Question: I'm making a dynamically generated graph of my lab experiments. This is what it looks like now:

Ideally I'd like the blue nodes to be in a line across the top, so that current experiments are visible no matter how big the history leading up to them gets. Is there a way to do that in GraphViz? I'm using PyDot, but also open to manually editing the Dot graph.
I found a possibly related question <URL>, would putting them in a subgraph help?
EDIT: Here's the current dot code.
'''
digraph depgraph {
rankdir=BT;
dpi=400;
"/experiments/2013-12-19_planmacro" [shape=rectangle, href="/experiments/2013-12-19_planmacro", fontsize=11, color="#61BD4D", label="Plan 96-well plate montage macro", penwidth=2];
"/experiments/2013-07-01_fluoromax" [shape=rectangle, href="/experiments/2013-07-01_fluoromax", fontsize=11, color="#cccccc", label="Testing OD730", penwidth=2];
"/experiments/2013-06-12_cloning" [shape=rectangle, href="/experiments/2013-06-12_cloning", fontsize=11, color="#cccccc", label="Re-cloning TFs", penwidth=2];
"/experiments/2014-01-02_startwt" [shape=rectangle, href="/experiments/2014-01-02_startwt", fontsize=11, color="#61BD4D", label="Start WT Cultures", penwidth=2];
"/experiments/2013-06-04_learning" [shape=rectangle, href="/experiments/2013-06-04_learning", fontsize=11, color="#cccccc", label="Learning R + Bioconductor", penwidth=2];
"/experiments/2013-07-xx_induction" [shape=rectangle, href="/experiments/2013-07-xx_induction", fontsize=11, color="#61BD4D", label="induction again", penwidth=2];
"/experiments/2013-06-04_bg11" [shape=rectangle, href="/experiments/2013-06-04_bg11", fontsize=11, color="#cccccc", label="BG11 Media + Plates", penwidth=2];
"/experiments/2013-06-13_chipseq" [shape=rectangle, href="/experiments/2013-06-13_chipseq", fontsize=11, color="#61BD4D", label="ChIP-Seq Mini-Preps", penwidth=2];
"/experiments/2013-06-06_cloning" [shape=rectangle, href="/experiments/2013-06-06_cloning", fontsize=11, color="#cccccc", label="Re-Cloning TFs", penwidth=2];
"/experiments/2013-06-21_cleaning" [shape=rectangle, href="/experiments/2013-06-21_cleaning", fontsize=11, color="#cccccc", label="cleaning day", penwidth=2];
"/experiments/2013-12-15_rnaextraction" [shape=rectangle, href="/experiments/2013-12-15_rnaextraction", fontsize=11, color="#cccccc", label="Another RNA extraction to test TRI:pellet ratios", penwidth=2];
"/experiments/2013-09-27_iptgplates" [shape=rectangle, href="/experiments/2013-09-27_iptgplates", fontsize=11, color="#61BD4D", label="IPTG Plates", penwidth=2];
"/experiments/2013-06-03_growgfp" [shape=rectangle, href="/experiments/2013-06-03_growgfp", fontsize=11, color="#cccccc", label="Grow sfGFP E. Coli", penwidth=2];
"/experiments/2014-01-02_restreak" [shape=rectangle, href="/experiments/2014-01-02_restreak", fontsize=11, color="#61BD4D", label="Restreak Plates", penwidth=2];
"/experiments/2013-06-25_induction4" [shape=rectangle, href="/experiments/2013-06-25_induction4", fontsize=11, color="#cccccc", label="more careful induction", penwidth=2];
"/experiments/2013-10-05_rnaextraction" [shape=rectangle, href="/experiments/2013-10-05_rnaextraction", fontsize=11, color="#cccccc", label="RNA extraction", penwidth=2];
"/experiments/2013-06-25_induction1" [shape=rectangle, href="/experiments/2013-06-25_induction1", fontsize=11, color="#cccccc", label="GFP induction timepoints", penwidth=2];
"/experiments/2013-06-25_induction3" [shape=rectangle, href="/experiments/2013-06-25_induction3", fontsize=11, color="#cccccc", label="GFP, YFP induction", penwidth=2];
"/experiments/2013-06-25_induction2" [shape=rectangle, href="/experiments/2013-06-25_induction2", fontsize=11, color="#cccccc", label="GFP, YFP Induction", penwidth=2];
"/experiments/2013-06-06_tophatcufflinks" [shape=rectangle, href="/experiments/2013-06-06_tophatcufflinks", fontsize=11, color="#61BD4D", label="Tophat + Cufflinks", penwidth=2];
"/experiments/2013-07-21_methods" [shape=rectangle, href="/experiments/2013-07-21_methods", fontsize=11, color="#cccccc", label="compare extraction methods", penwidth=2];
"/experiments/2013-07-xx_rnaprep" [shape=rectangle, href="/experiments/2013-07-xx_rnaprep", fontsize=11, color="#cccccc", label="RNA isolation prep", penwidth=2];
"/experiments/2013-12-29_depgraph" [shape=rectangle, href="/experiments/2013-12-29_depgraph", fontsize=11, color="#61BD4D", label="Organize metadata", penwidth=2];
"/experiments/2013-06-11_wt" [shape=rectangle, href="/experiments/2013-06-11_wt", fontsize=11, color="#cccccc", label="Grow induced WT", penwidth=2];
"/experiments/2013-08-06_directzol" [shape=rectangle, href="/experiments/2013-08-06_directzol", fontsize=11, color="#61BD4D", label="2nd try at DirectZol", penwidth=2];
"/experiments/2013-06-04_primers" [shape=rectangle, href="/experiments/2013-06-04_primers", fontsize=11, color="#cccccc", label="Check Primers", penwidth=2];
"/experiments/2013-06-04_break" [shape=rectangle, href="/experiments/2013-06-04_break", fontsize=11, color="#cccccc", label="Finals and "Break"", penwidth=2];
"/experiments/2013-06-04_overview" [shape=rectangle, href="/experiments/2013-06-04_overview", fontsize=11, color="#cccccc", label="CyanoTF Overview", penwidth=2];
"/experiments/2013-12-17_rnaextraction" [shape=rectangle, href="/experiments/2013-12-17_rnaextraction", fontsize=11, color="#cccccc", label="RNA extraction with varying amounts of TRI", penwidth=2];
"/experiments/2013-06-25_inductionprep" [shape=rectangle, href="/experiments/2013-06-25_inductionprep", fontsize=11, color="#cccccc", label="Induction Prep", penwidth=2];
"/experiments/2013-07-xx_pgtx" [shape=rectangle, href="/experiments/2013-07-xx_pgtx", fontsize=11, color="#cccccc", label="making PGTX", penwidth=2];
"/experiments/2013-06-13_cloning" [shape=rectangle, href="/experiments/2013-06-13_cloning", fontsize=11, color="#cccccc", label="Re-cloning TFs", penwidth=2];
"/experiments/2013-12-11_rnaextraction" [shape=rectangle, href="/experiments/2013-12-11_rnaextraction", fontsize=11, color="#cccccc", label="RNA extraction to test TRI:pellet ratios", penwidth=2];
"/experiments/2013-12-27_depgraph" [shape=rectangle, href="/experiments/2013-12-27_depgraph", fontsize=11, color="#cccccc", label="Working on the DepGraph plugin", penwidth=2];
"/experiments/2013-12-21_buildgitit" [shape=rectangle, href="/experiments/2013-12-21_buildgitit", fontsize=11, color="#cccccc", label="Building Gitit from Source", penwidth=2];
"/experiments/2013-06-11_stanley" [shape=rectangle, href="/experiments/2013-06-11_stanley", fontsize=11, color="#cccccc", label="Stanley Protocols", penwidth=2];
"/experiments/2013-06-24_bgfpc" [shape=rectangle, href="/experiments/2013-06-24_bgfpc", fontsize=11, color="#cccccc", label="100X BG-FPC Media", penwidth=2];
"/experiments/2013-07-10_losses" [shape=rectangle, href="/experiments/2013-07-10_losses", fontsize=11, color="#cccccc", label="taking stock of strains", penwidth=2];
"/experiments/2013-07-22_methods3" [shape=rectangle, href="/experiments/2013-07-22_methods3", fontsize=11, color="#cccccc", label="compare extraction quality", penwidth=2];
"/experiments/2013-06-04_bg11" -> "/experiments/2013-06-04_break" [color="#CCCCCC", fontsize=11, penwidth=2];
"/experiments/2013-06-04_overview" -> "/experiments/2013-12-19_planmacro" [color="#CCCCCC", fontsize=11, penwidth=2];
"/experiments/2013-07-xx_pgtx" -> "/experiments/2013-07-xx_rnaprep" [color="#CCCCCC", fontsize=11, penwidth=2];
"/experiments/2013-07-xx_rnaprep" -> "/experiments/2013-07-21_methods" [color="#CCCCCC", fontsize=11, penwidth=2];
"/experiments/2013-06-04_break" -> "/experiments/2013-06-03_growgfp" [color="#CCCCCC", fontsize=11, penwidth=2];
"/experiments/2013-06-12_cloning" -> "/experiments/2013-06-13_cloning" [color="#CCCCCC", fontsize=11, penwidth=2];
"/experiments/2013-06-04_break" -> "/experiments/2013-06-06_cloning" [color="#CCCCCC", fontsize=11, penwidth=2];
"/experiments/2013-07-22_methods3" -> "/experiments/2013-08-06_directzol" [color="#CCCCCC", fontsize=11, penwidth=2];
"/experiments/2013-06-25_induction2" -> "/experiments/2013-06-25_induction3" [color="#CCCCCC", fontsize=11, penwidth=2];
"/experiments/2013-06-25_induction4" -> "/experiments/2013-07-01_fluoromax" [color="#CCCCCC", fontsize=11, penwidth=2];
"/experiments/2013-06-11_wt" -> "/experiments/2013-06-25_inductionprep" [color="#CCCCCC", fontsize=11, penwidth=2];
"/experiments/2013-06-04_overview" -> "/experiments/2013-12-21_buildgitit" [color="#CCCCCC", fontsize=11, penwidth=2];
"/experiments/2013-06-04_overview" -> "/experiments/2013-06-04_break" [color="#CCCCCC", fontsize=11, penwidth=2];
"/experiments/2013-07-21_methods" -> "/experiments/2013-07-22_methods3" [color="#CCCCCC", fontsize=11, penwidth=2];
"/experiments/2013-12-17_rnaextraction" -> "/experiments/2014-01-02_startwt" [color="#CCCCCC", fontsize=11, penwidth=2];
"/experiments/2013-06-25_induction1" -> "/experiments/2013-06-25_induction2" [color="#CCCCCC", fontsize=11, penwidth=2];
"/experiments/2013-06-04_primers" -> "/experiments/2013-06-06_cloning" [color="#CCCCCC", fontsize=11, penwidth=2];
"/experiments/2013-12-21_buildgitit" -> "/experiments/2013-12-27_depgraph" [color="#CCCCCC", fontsize=11, penwidth=2];
"/experiments/2013-06-04_bg11" -> "/experiments/2013-06-24_bgfpc" [color="#CCCCCC", fontsize=11, penwidth=2];
"/experiments/2013-12-11_rnaextraction" -> "/experiments/2013-12-15_rnaextraction" [color="#CCCCCC", fontsize=11, penwidth=2];
"/experiments/2013-06-11_stanley" -> "/experiments/2013-06-13_chipseq" [color="#CCCCCC", fontsize=11, penwidth=2];
"/experiments/2013-06-04_learning" -> "/experiments/2013-06-06_tophatcufflinks" [color="#CCCCCC", fontsize=11, penwidth=2];
"/experiments/2013-06-04_break" -> "/experiments/2013-06-04_primers" [color="#CCCCCC", fontsize=11, penwidth=2];
"/experiments/2013-12-27_depgraph" -> "/experiments/2013-12-29_depgraph" [color="#CCCCCC", fontsize=11, penwidth=2];
"/experiments/2013-06-25_induction3" -> "/experiments/2013-06-25_induction4" [color="#CCCCCC", fontsize=11, penwidth=2];
"/experiments/2013-06-06_cloning" -> "/experiments/2013-06-12_cloning" [color="#CCCCCC", fontsize=11, penwidth=2];
"/experiments/2013-06-04_overview" -> "/experiments/2013-06-04_bg11" [color="#CCCCCC", fontsize=11, penwidth=2];
"/experiments/2013-06-04_overview" -> "/experiments/2013-07-xx_pgtx" [color="#CCCCCC", fontsize=11, penwidth=2];
"/experiments/2013-07-01_fluoromax" -> "/experiments/2013-07-xx_induction" [color="#CCCCCC", fontsize=11, penwidth=2];
"/experiments/2013-10-05_rnaextraction" -> "/experiments/2013-12-11_rnaextraction" [color="#CCCCCC", fontsize=11, penwidth=2];
"/experiments/2013-12-15_rnaextraction" -> "/experiments/2013-12-17_rnaextraction" [color="#CCCCCC", fontsize=11, penwidth=2];
"/experiments/2013-07-10_losses" -> "/experiments/2013-06-21_cleaning" [color="#CCCCCC", fontsize=11, penwidth=2];
"/experiments/2013-06-25_inductionprep" -> "/experiments/2013-06-25_induction1" [color="#CCCCCC", fontsize=11, penwidth=2];
"/experiments/2013-06-21_cleaning" -> "/experiments/2014-01-02_restreak" [color="#CCCCCC", fontsize=11, penwidth=2];
"/experiments/2013-06-04_overview" -> "/experiments/2013-06-04_learning" [color="#CCCCCC", fontsize=11, penwidth=2];
"/experiments/2013-06-13_cloning" -> "/experiments/2013-07-10_losses" [color="#CCCCCC", fontsize=11, penwidth=2];
"/experiments/2013-07-01_fluoromax" -> "/experiments/2013-09-27_iptgplates" [color="#CCCCCC", fontsize=11, penwidth=2];
"/experiments/2013-06-03_growgfp" -> "/experiments/2013-06-11_wt" [color="#CCCCCC", fontsize=11, penwidth=2];
"/experiments/2013-06-04_overview" -> "/experiments/2013-06-11_stanley" [color="#CCCCCC", fontsize=11, penwidth=2];
"/experiments/2013-06-24_bgfpc" -> "/experiments/2013-06-25_inductionprep" [color="#CCCCCC", fontsize=11, penwidth=2];
"/experiments/2013-07-21_methods" -> "/experiments/2013-10-05_rnaextraction" [color="#CCCCCC", fontsize=11, penwidth=2];
}
'''
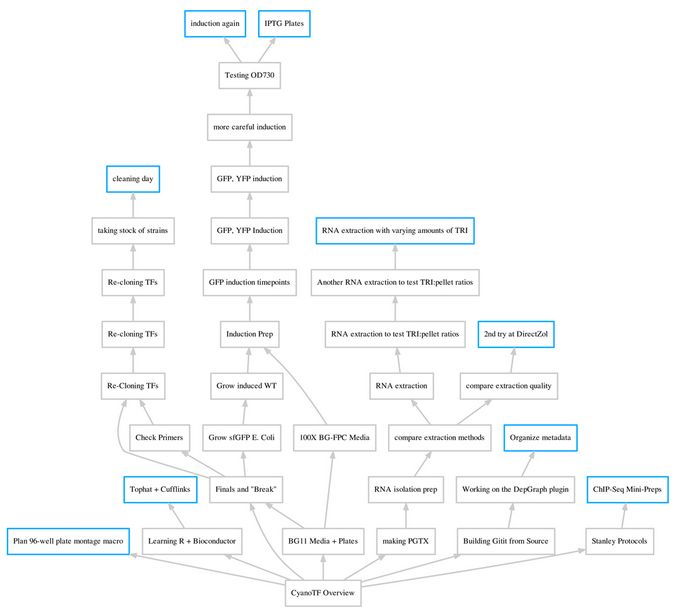
Answer: You can use the "rank=same" approach:
'''
strict digraph {
{rank=same; 3; 4;}
1 -> 2;
1 -> 4;
2 -> 3;
}
'''

This pydot code produces the same image:
'''
import pydot
node1 = pydot.Node(1)
node2 = pydot.Node(2)
node3 = pydot.Node(3)
node4 = pydot.Node(4)
P = pydot.Dot()
P.add_edge(pydot.Edge(node1,node2))
P.add_edge(pydot.Edge(node2,node3))
P.add_edge(pydot.Edge(node1,node4))
S = pydot.Subgraph(rank='same')
S.add_node(node3)
S.add_node(node4)
P.add_subgraph(S)
P.write('foo.dot')
'''